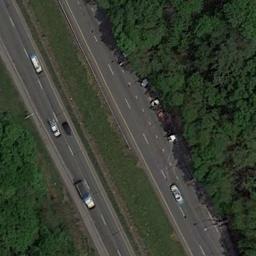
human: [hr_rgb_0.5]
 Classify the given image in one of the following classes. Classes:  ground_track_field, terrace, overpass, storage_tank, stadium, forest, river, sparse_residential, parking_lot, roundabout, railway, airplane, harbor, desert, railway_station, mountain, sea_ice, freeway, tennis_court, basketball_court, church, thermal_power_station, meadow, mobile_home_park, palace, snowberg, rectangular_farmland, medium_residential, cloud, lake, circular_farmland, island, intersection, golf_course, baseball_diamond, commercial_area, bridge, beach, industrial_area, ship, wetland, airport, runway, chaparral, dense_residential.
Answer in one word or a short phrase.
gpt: freeway